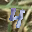
Label: 4